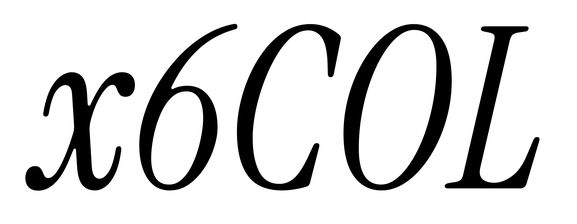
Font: InstrumentSerif-Italic